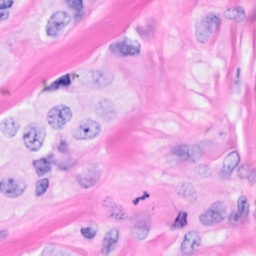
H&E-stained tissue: Breast